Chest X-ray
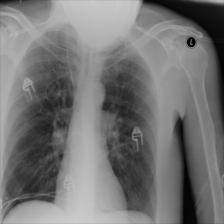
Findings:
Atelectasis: negative
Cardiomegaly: negative
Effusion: negative
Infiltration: negative
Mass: negative
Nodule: negative
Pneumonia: negative
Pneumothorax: negative
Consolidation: negative
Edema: negative
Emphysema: negative
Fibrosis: negative
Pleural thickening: negative
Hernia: negative